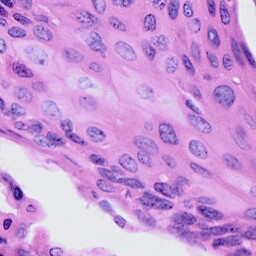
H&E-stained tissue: Cervix